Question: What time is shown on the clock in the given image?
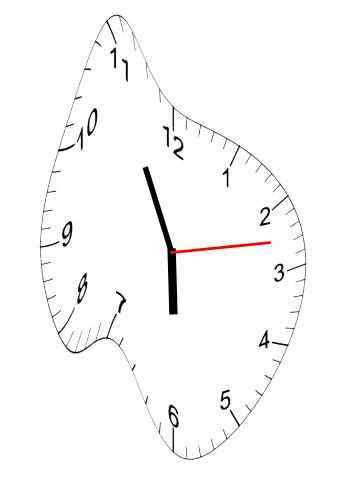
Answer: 05:55:13